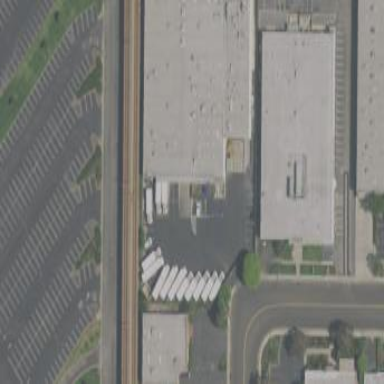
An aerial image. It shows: Warehouse.